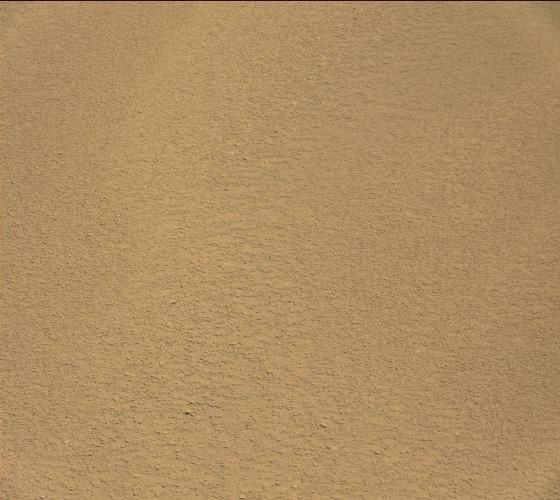
Terrain classes present: Gravel / Sand / Soil